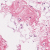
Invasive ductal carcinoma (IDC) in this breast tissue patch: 0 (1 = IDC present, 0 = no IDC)